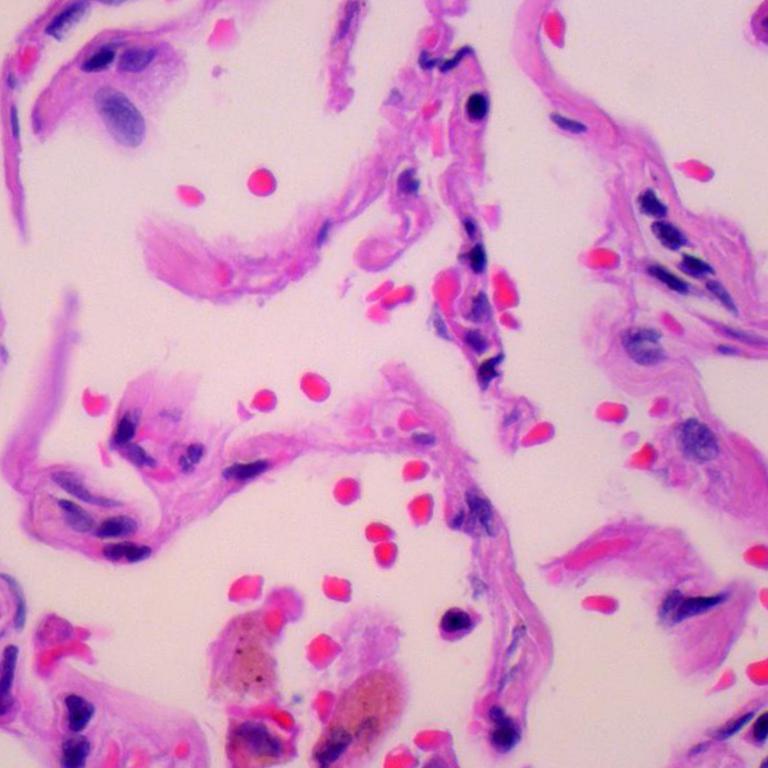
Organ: lung
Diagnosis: benign